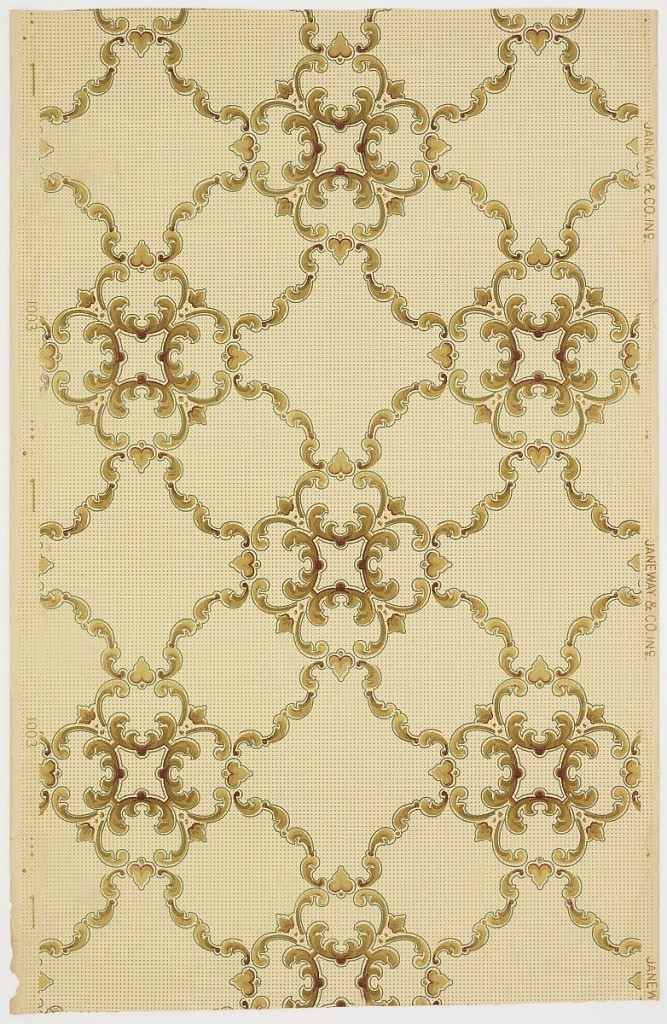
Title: Ceiling paper
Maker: Janeway & Co. Inc., New Brunswick, New Jersey, 1848 - 1914
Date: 1905–1915
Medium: Machine-printed paper
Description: Grid or trellis framework with a quatrefoil-like motif at the intersections. Printed in tan and browns on light tan spotted ground.